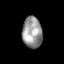
Tissue: lung
Cell type: Epithelial cells
Senescence score: 0.2044
Nuclear area (px): 616
Mean DAPI intensity: 149.706